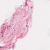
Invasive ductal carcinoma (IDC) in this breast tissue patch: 0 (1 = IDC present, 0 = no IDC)